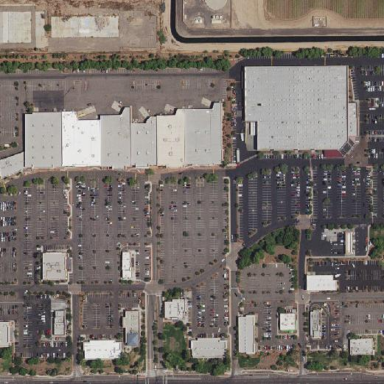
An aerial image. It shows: Retail area.